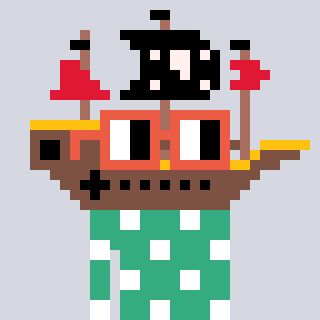
a pixel art character with square orange glasses, a pirateship-shaped head and a teal-colored body on a cool background